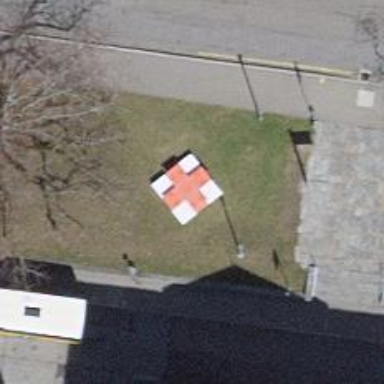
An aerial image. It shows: Picnic table located in leisure land area.